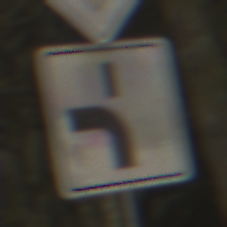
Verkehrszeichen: VerlaufVorfahrtsstrasse5
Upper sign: Vorfahrtsstrasse
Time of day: MorningAfternoon
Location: Outdoor (Nature)
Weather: Clear
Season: Winter
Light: Natural